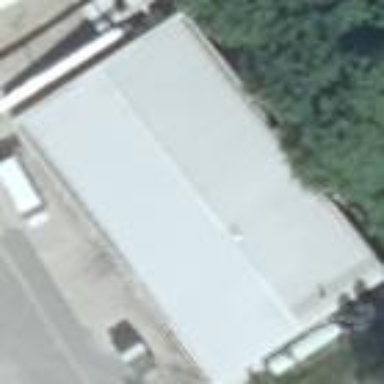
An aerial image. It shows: White building with gabled roof. The roof is made of silver metal.